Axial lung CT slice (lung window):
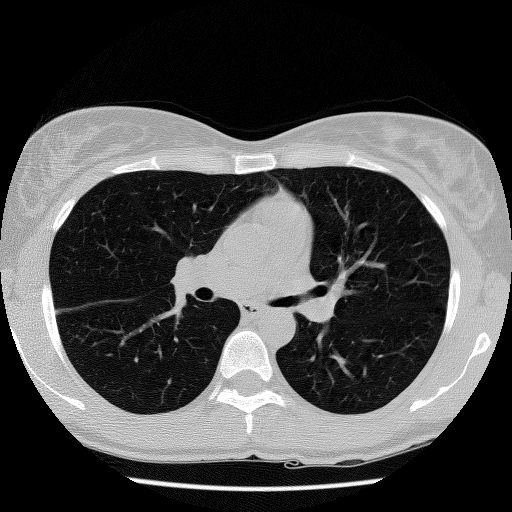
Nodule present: no